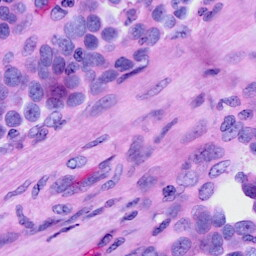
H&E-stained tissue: Ovarian